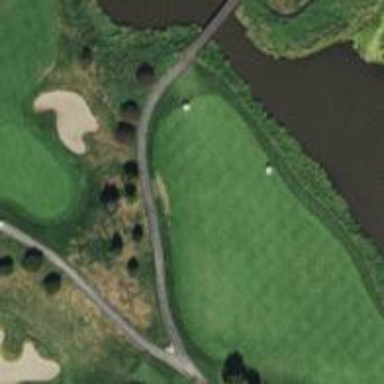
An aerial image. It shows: View of golf hole.